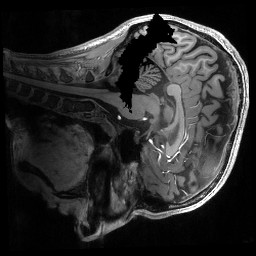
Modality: T1w
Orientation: sagittal
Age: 24
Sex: male
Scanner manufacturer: siemens
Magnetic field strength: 6.98 T
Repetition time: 2.53 s
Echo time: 0.00176 s